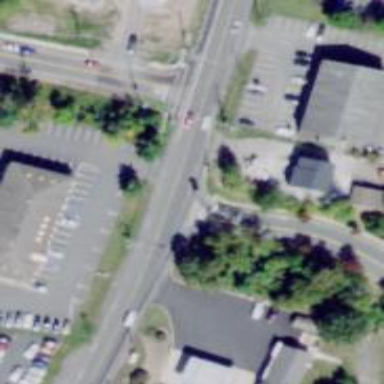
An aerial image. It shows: Junction.